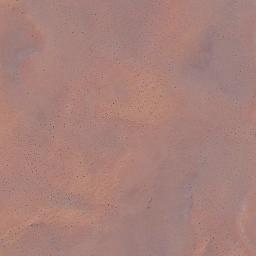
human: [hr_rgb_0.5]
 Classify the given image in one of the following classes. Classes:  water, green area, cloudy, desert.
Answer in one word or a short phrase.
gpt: desert